Question: Having trouble filling a TableView within a ViewController (not a TableViewController) with data from the Google Places API.
I'm already pulling data successfully and parsing the JSON to a MKMapView with annotations, so I know that part's working, but I want the data to also flow into the table below it (see photo).

I've looked everywhere for a simple explanation of how to do this. Even followed a tutorial (but it was meant for a TableViewController, so I'm hoping my issue is just the way I've linked it). Another possibility is the placement of my '[self.tableView reloadData];' call. It made logical sense to me, but could very well be in the wrong place. Apparently the TableView will remain blank if that's not in the right spot, but I've tried it in several places.
Note: I've only included the pertaining code to hopefully make it easier for you guys to spot. The TableView object is connected to the ViewController as its data source and delegate, the prototype cell is called "Cell" in the Attribute Editor as called in the #pragma code, and the JSON data is being stored in an NSArray called "places". Please let me know if you spot something stupid that I've missed that's causing this to not work and thanks in advance.
## ViewController.h
'''
@interface RendezvousViewController : UIViewController <UITableViewDataSource, UITableViewDelegate>
@property (strong, nonatomic) NSArray *places;
@property (strong, nonatomic) IBOutlet UITableView *tableView;
'''
## ViewController.m
'''
-(void)viewDidLoad {
self.tableView.dataSource = self;
self.tableView.delegate = self;
}
-(void) queryGooglePlaces: (NSString *) googleType {
// Build the url string to send to Google.
NSString *url = [NSString stringWithFormat:@"https://maps.googleapis.com/maps/api/place/nearbysearch/json?location=%f,%f&radius=%@&types=food|restaurant|bar&sensor=true&keyword=%@&key=%@",currentCentre.latitude,currentC
entre.longitude,[NSString stringWithFormat:@"%i",currenDist],selection, kGOOGLE_API_KEY];
url = [url stringByAddingPercentEscapesUsingEncoding:NSUTF8StringEncoding];
NSLog(@"%@", url);
//Formulate the string as a URL object.
NSURL *googleRequestURL=[NSURL URLWithString:url];
// Retrieve the results of the URL.
dispatch_async(kBgQueue, ^{
NSData* data = [NSData dataWithContentsOfURL: googleRequestURL];
[self performSelectorOnMainThread:@selector(fetchedData:) withObject:data waitUntilDone:YES];
});
}
-(void)fetchedData:(NSData *)responseData {
//parse out the json data
NSError* error;
NSDictionary* json = [NSJSONSerialization
JSONObjectWithData:responseData
options:kNilOptions
error:&error];
//The results from Google will be an array obtained from the NSDictionary object with the key "results".
NSArray* places = [json objectForKey:@"results"];
//Write out the data to the console.
NSLog(@"Google Data: %@", places);
[self plotPositions:places];
[self.tableView reloadData];
}
#pragma mark - Table view data source
- (NSInteger)numberOfSectionsInTableView:(UITableView *)tableView
{
// Return the number of sections.
return 1;
}
- (NSInteger)tableView:(UITableView *)tableView numberOfRowsInSection:(NSInteger)section
{
// Return the number of rows in the section.
return [self.places count];
}
- (UITableViewCell *)tableView:(UITableView *)tableView cellForRowAtIndexPath:(NSIndexPath *)indexPath
{
static NSString *CellIdentifier = @"Cell";
UITableViewCell *cell = [tableView dequeueReusableCellWithIdentifier:CellIdentifier forIndexPath:indexPath];
NSDictionary *tempDictionary= [self.places objectAtIndex:indexPath.row];
cell.textLabel.text = [tempDictionary objectForKey:@"name"];
if([tempDictionary objectForKey:@"rating"] != NULL)
{
cell.detailTextLabel.text = [NSString stringWithFormat:@"Rating: %@ of 5",[tempDictionary objectForKey:@"rating"]];
}
else
{
cell.detailTextLabel.text = [NSString stringWithFormat:@"Not Rated"];
}
return cell;
}
'''
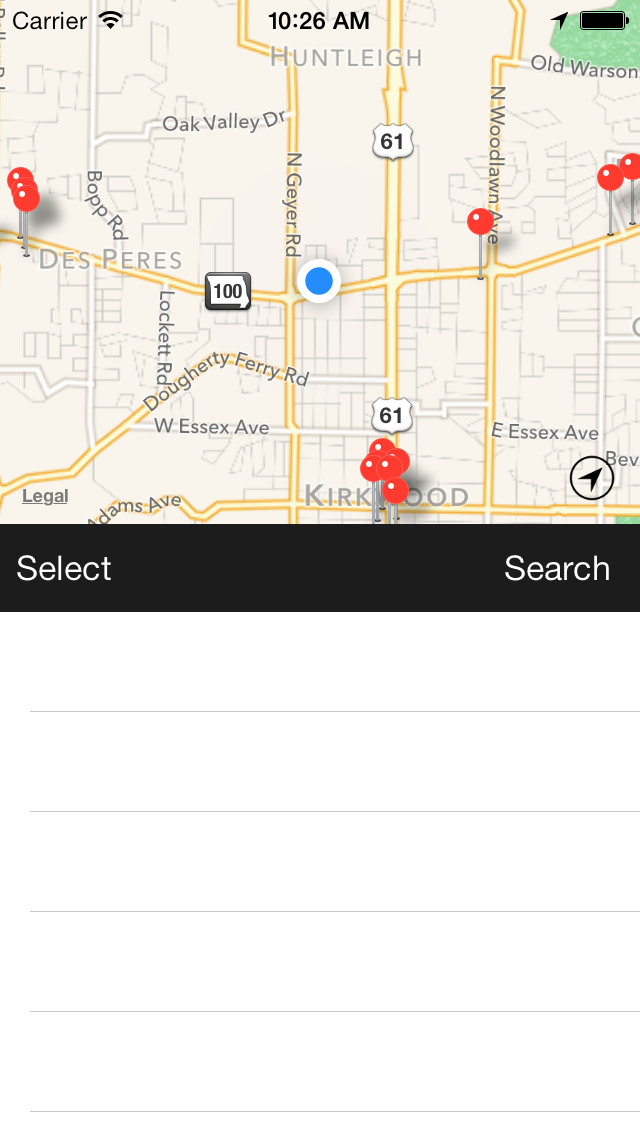
Answer: Looks like your 'dispatch_async' call got some problem.
Now Once you get the data, you should populate it from within the 'mainThread'.
You must modify your call as :
'''
dispatch_async(kBgQueue, ^{
NSData* data = [NSData dataWithContentsOfURL: googleRequestURL];
dispatch_sync(dispatch_get_main_queue(), ^{
[self fetchedData:data];
});
});
'''
This will ensure that '[self fetchedData:data];' is called only when you are done with load data from google in background thread.
Here is similar result from my <URL> example.

Also there's a bug in the code: Change this 'NSArray* places = [json objectForKey:@"results"];' to 'self.places = [json objectForKey:@"results"];'.
Hope that helps.